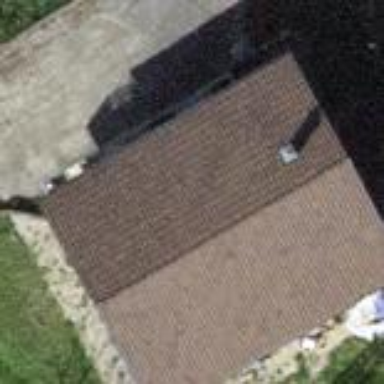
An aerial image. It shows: Simple house.